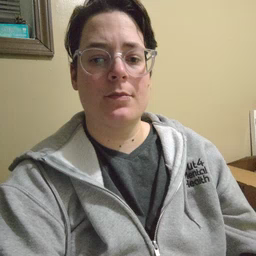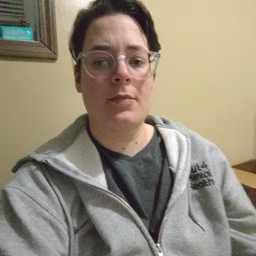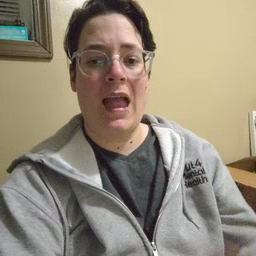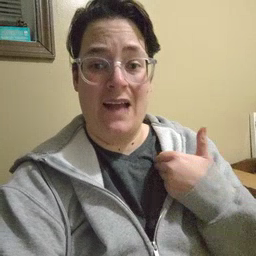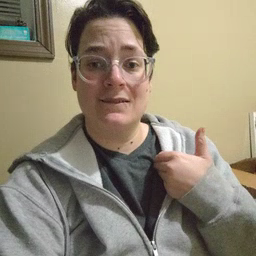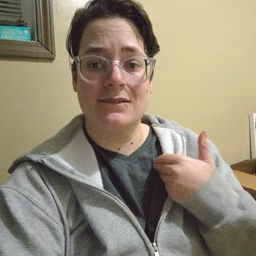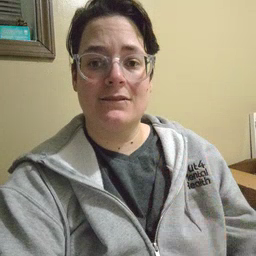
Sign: have